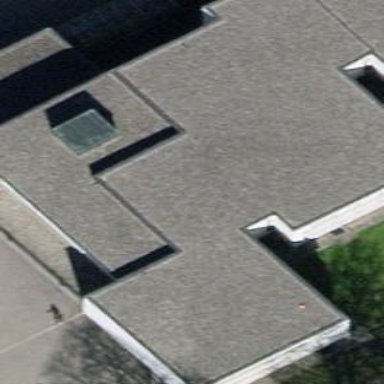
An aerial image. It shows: School building with flat roof.